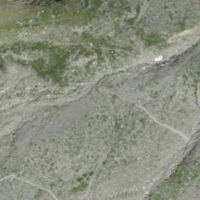
EUNIS habitat code: 48
Species observed at this site:
Saxifraga aizoides